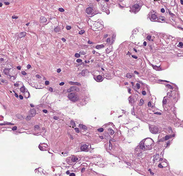
Tumor epithelial tissue: no
Tumor-associated stroma tissue: yes
Normal tissue: no